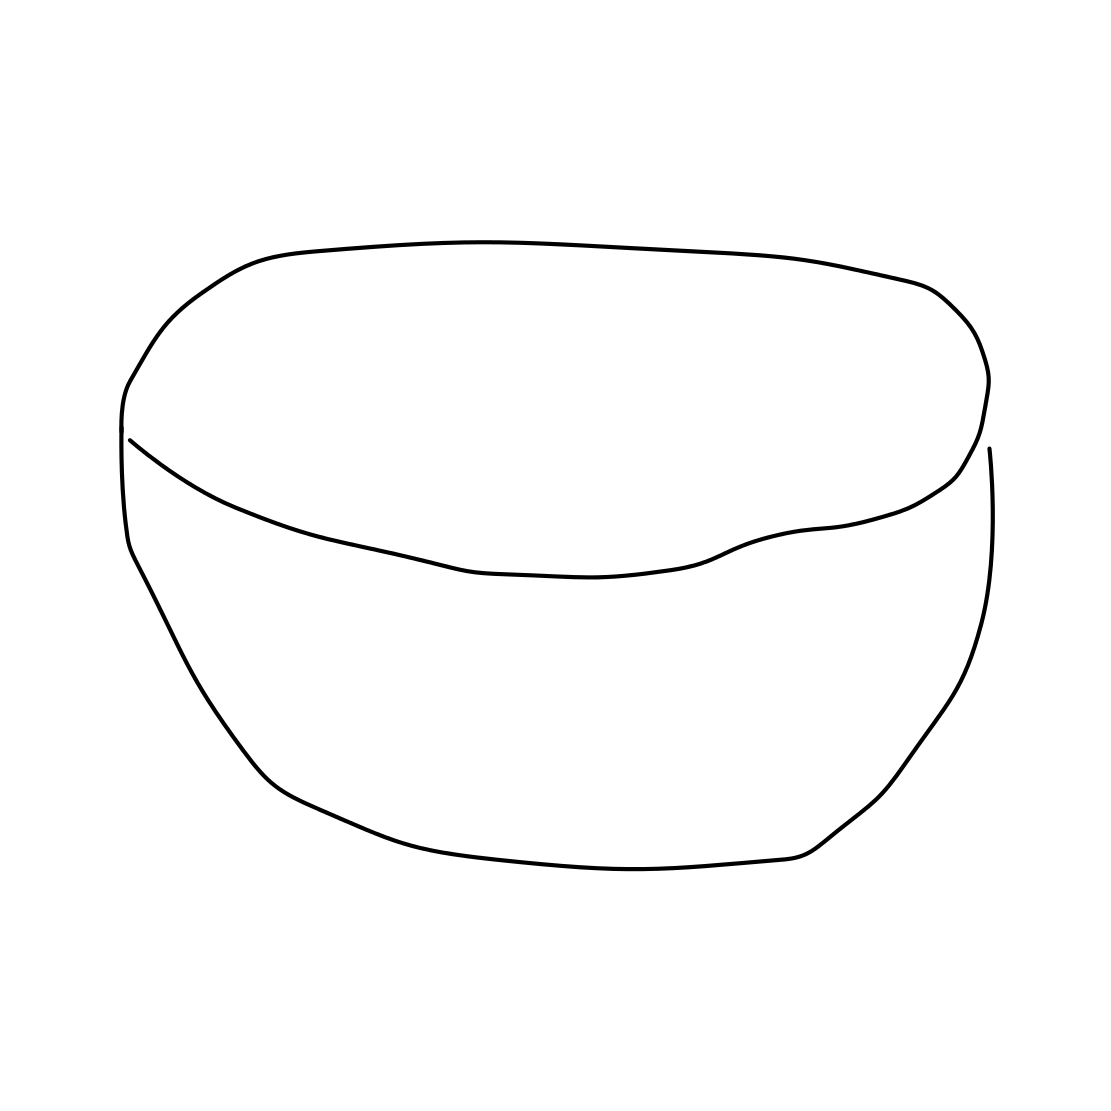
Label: bowl